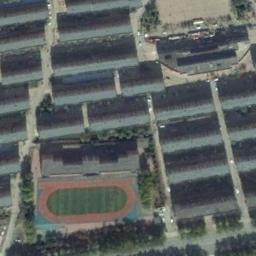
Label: ground_track_field